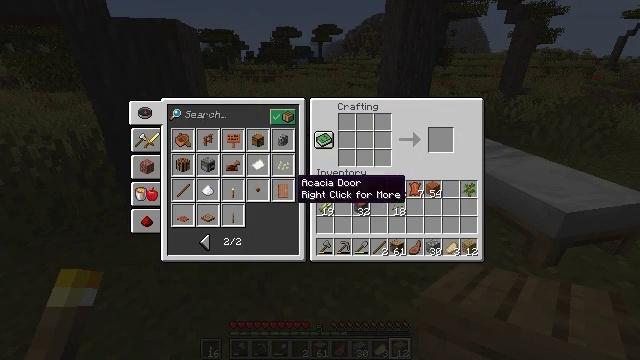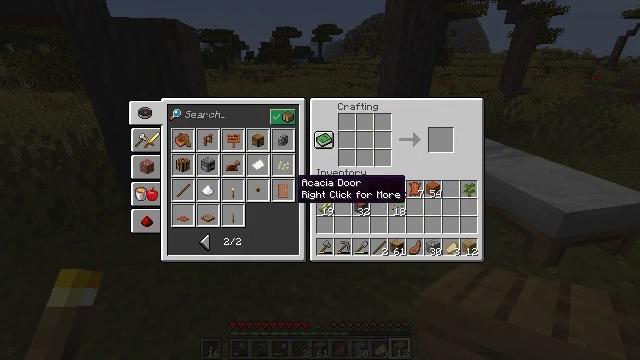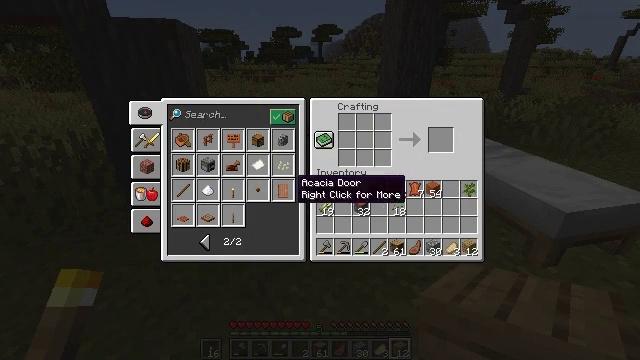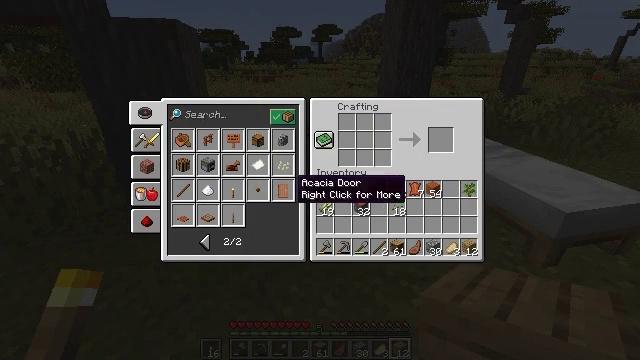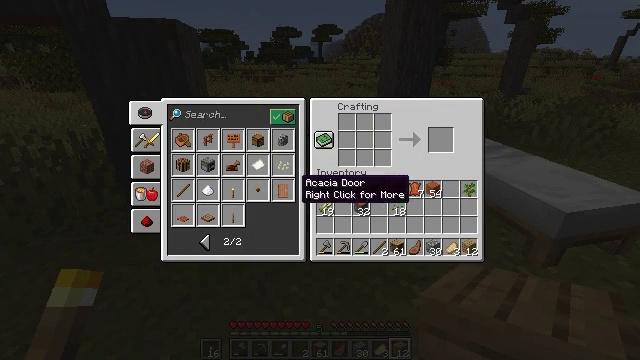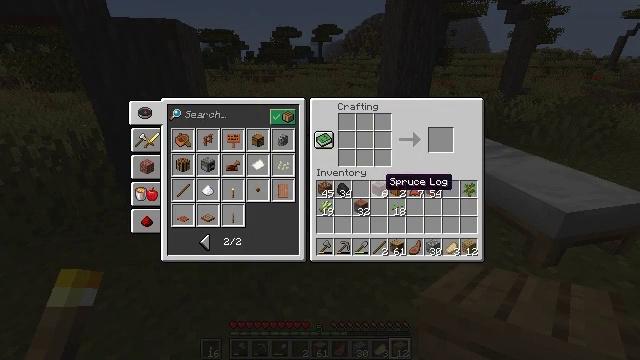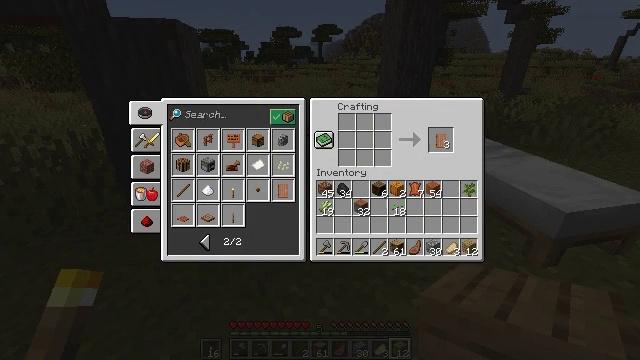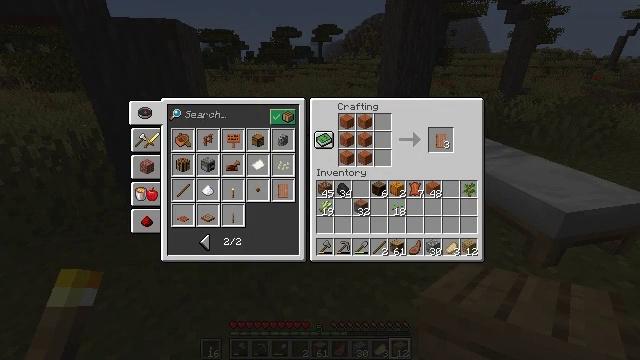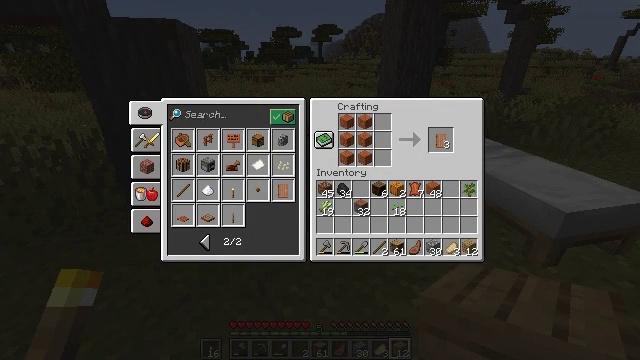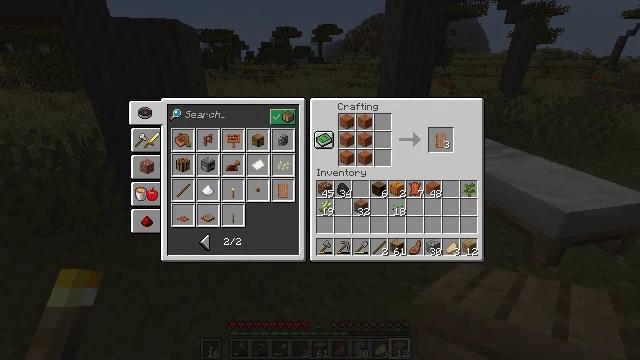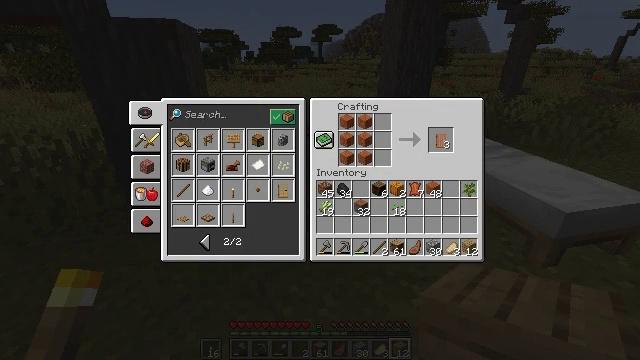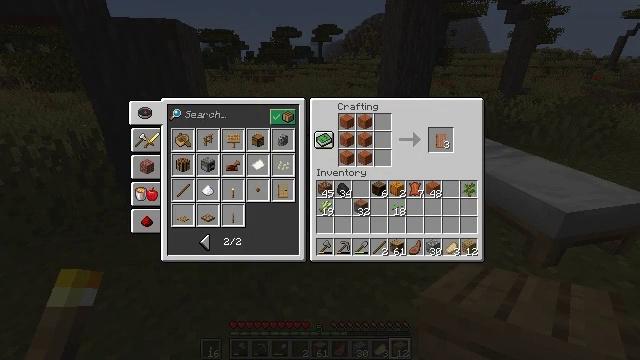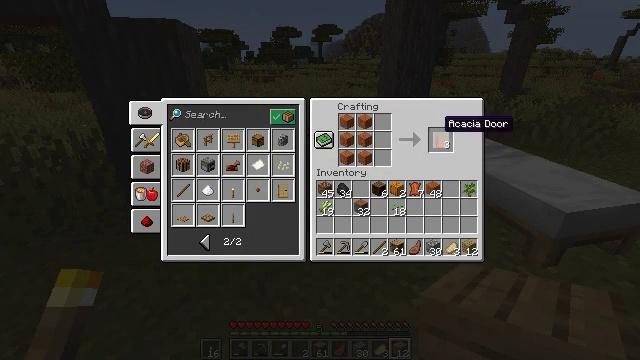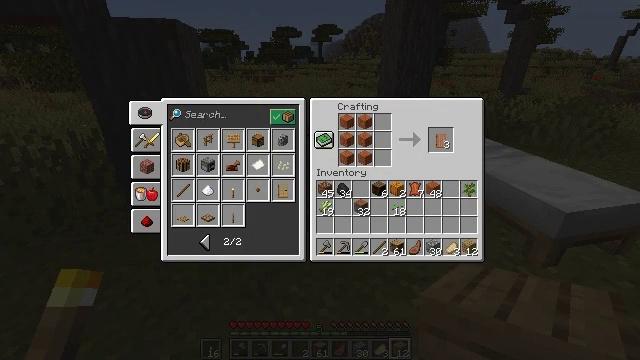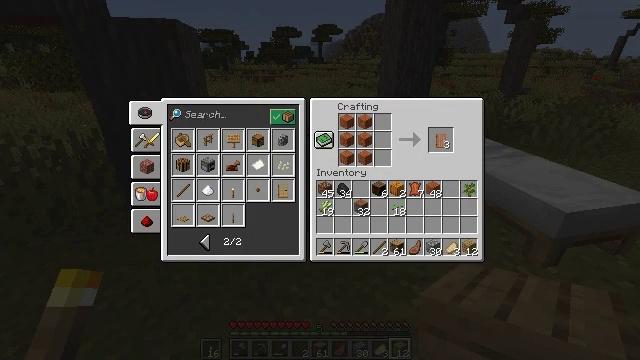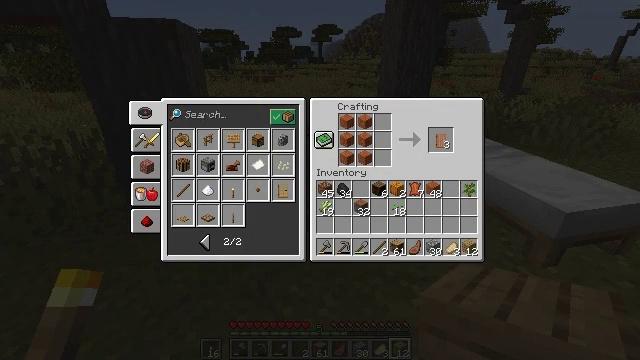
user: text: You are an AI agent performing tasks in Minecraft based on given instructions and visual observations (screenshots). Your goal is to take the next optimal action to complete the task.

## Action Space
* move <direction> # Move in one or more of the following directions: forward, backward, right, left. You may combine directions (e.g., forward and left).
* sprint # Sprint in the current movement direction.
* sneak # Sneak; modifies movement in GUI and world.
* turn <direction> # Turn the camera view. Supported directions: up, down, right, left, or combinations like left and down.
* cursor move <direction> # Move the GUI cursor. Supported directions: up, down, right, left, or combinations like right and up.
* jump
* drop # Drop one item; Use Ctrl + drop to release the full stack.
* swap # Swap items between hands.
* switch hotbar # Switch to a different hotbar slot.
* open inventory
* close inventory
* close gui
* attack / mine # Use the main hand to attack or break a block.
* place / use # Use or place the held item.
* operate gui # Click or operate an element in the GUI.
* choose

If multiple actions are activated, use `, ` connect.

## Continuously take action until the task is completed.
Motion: motion action
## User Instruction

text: Craft the acacia door in the crafting table with planks.
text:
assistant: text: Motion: operate gui
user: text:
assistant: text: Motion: operate gui
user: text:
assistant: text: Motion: no_op
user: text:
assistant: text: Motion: no_op
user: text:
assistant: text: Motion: cursor move right
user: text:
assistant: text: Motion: cursor move right and up
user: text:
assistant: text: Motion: cursor move up
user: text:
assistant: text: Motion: cursor move up
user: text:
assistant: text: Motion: no_op
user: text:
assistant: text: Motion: cursor move left
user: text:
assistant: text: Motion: cursor move left
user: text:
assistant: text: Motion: cursor move left
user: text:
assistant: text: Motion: no_op
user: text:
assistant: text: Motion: no_op
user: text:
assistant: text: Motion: no_op
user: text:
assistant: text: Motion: operate gui
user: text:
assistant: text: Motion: operate gui
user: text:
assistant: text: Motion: operate gui
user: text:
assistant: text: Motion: no_op
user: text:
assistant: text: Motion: no_op
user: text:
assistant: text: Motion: no_op
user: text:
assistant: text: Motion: no_op
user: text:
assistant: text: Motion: no_op
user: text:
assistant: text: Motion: operate gui
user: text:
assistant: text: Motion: operate gui
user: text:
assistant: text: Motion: operate gui
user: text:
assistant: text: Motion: no_op
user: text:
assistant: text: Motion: cursor move left and down
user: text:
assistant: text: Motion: no_op